Field crop: maize
Growth stage: 2
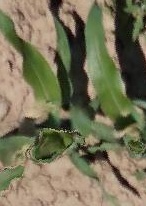
Species: maize